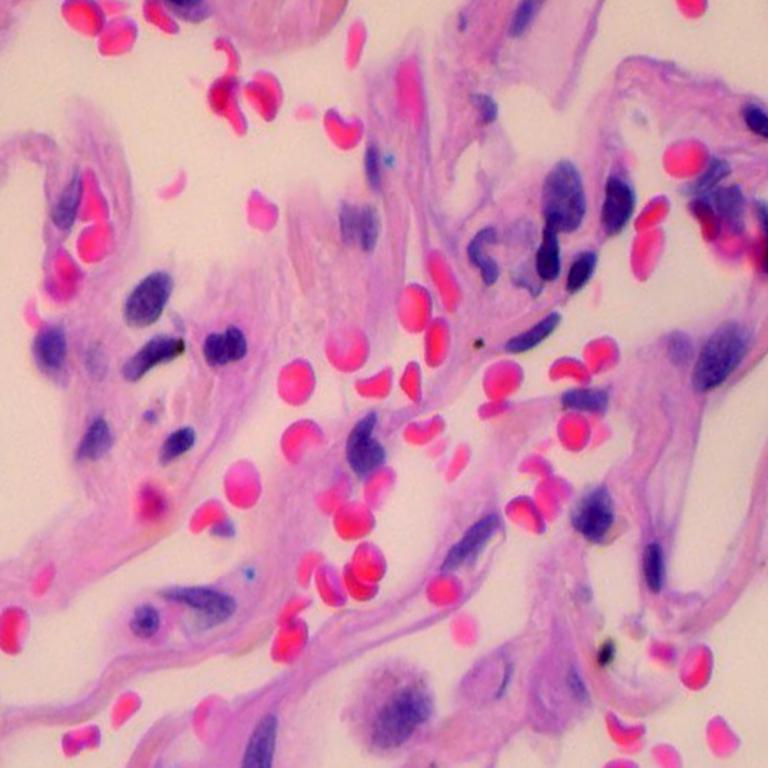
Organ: lung
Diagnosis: benign